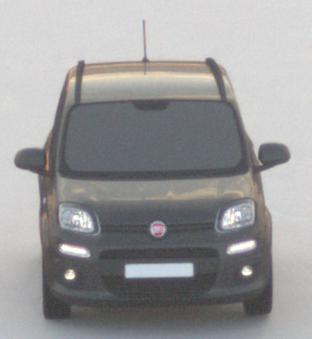
Make: Fiat
Model: Panda 1.2 8V
Detailed model: Panda (312)
Model produced from: 2013/02
Model produced until: 2013/12
Doors: 5
Color: gray
Road condition: dry road
Daytime: sunrise or sunset
Contrast: low contrast